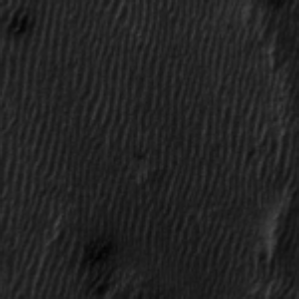
Label: frost